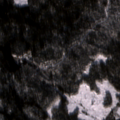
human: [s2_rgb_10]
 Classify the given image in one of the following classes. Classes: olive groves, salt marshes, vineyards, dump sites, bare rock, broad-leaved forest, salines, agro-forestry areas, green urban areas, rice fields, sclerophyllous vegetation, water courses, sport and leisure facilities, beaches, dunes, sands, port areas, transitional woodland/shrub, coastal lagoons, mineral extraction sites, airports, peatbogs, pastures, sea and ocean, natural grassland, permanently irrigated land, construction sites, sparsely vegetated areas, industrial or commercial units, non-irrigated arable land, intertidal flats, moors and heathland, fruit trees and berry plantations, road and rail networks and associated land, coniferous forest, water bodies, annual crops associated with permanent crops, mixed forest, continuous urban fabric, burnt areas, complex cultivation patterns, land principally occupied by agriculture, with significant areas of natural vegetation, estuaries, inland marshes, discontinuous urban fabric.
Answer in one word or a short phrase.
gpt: coniferous forest, transitional woodland/shrub